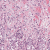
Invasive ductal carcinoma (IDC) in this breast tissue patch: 1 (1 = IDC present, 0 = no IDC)